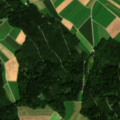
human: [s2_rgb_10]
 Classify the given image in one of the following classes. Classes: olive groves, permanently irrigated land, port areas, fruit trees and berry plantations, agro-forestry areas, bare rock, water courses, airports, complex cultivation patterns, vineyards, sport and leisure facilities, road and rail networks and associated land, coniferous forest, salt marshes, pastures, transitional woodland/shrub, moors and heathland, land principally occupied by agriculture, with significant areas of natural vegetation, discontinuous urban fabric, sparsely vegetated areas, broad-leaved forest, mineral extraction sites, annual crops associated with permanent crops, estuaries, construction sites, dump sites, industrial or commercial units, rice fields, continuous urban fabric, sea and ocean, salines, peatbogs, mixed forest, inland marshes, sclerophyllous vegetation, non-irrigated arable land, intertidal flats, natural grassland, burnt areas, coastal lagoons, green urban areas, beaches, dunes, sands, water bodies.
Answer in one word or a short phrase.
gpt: non-irrigated arable land, mixed forest